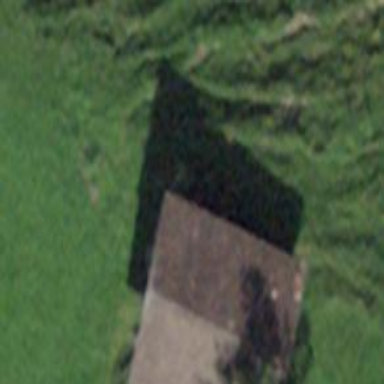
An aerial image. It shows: Rural barn.